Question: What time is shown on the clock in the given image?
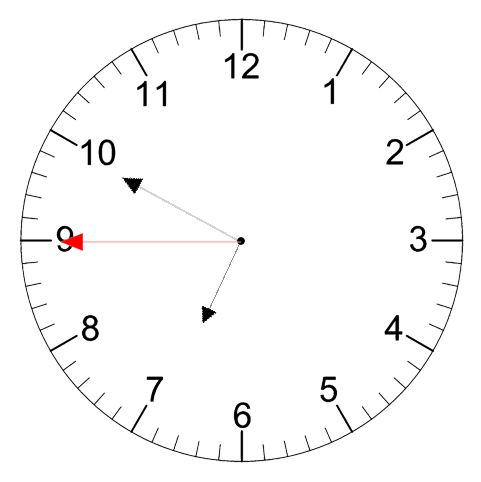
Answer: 06:49:45